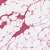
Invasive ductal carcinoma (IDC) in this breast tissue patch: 0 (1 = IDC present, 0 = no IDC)